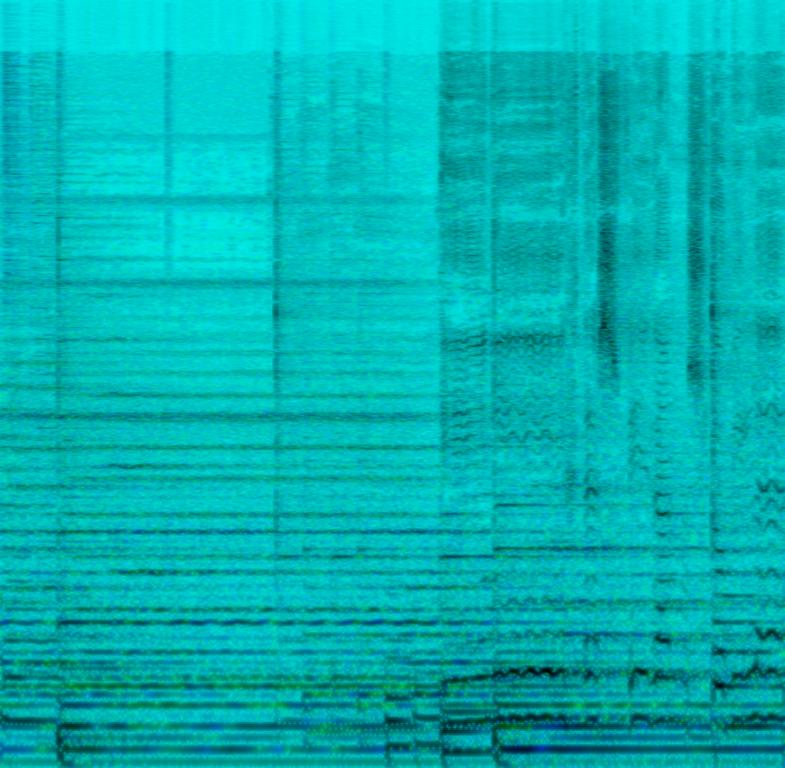
This slow pop song features a male voice singing the main melody. This song starts with a melody played on synth strings. This is accompanied by percussion playing a simple beat. The bass plays the root notes of the chords with a run to reach the next note. There are different synth layers playing different melodies within the scale to produce a complex melody. The voice starts to sing a romantic melody. This is accompanied by the percussion playing a minimalistic beat. The synth pads play a sustained chord in the background. The bass note is sustained through the line being sung. This song can be played in a romantic movie.